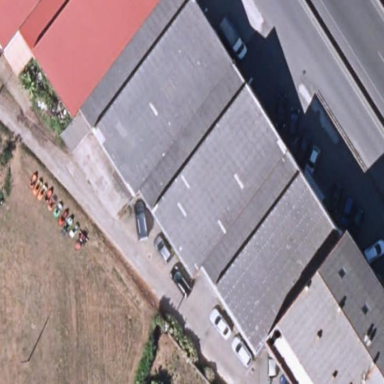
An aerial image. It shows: Industrial building.